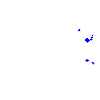
Particle: pion